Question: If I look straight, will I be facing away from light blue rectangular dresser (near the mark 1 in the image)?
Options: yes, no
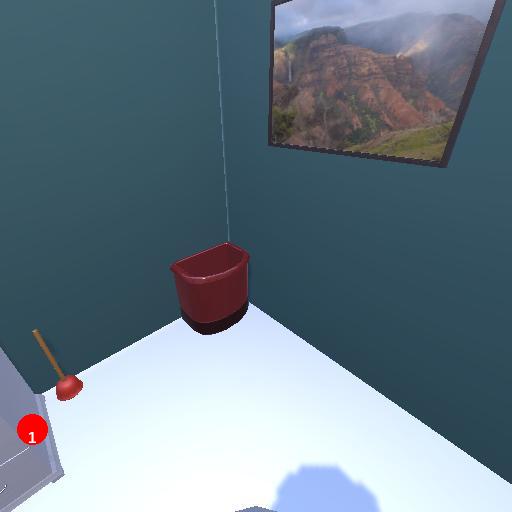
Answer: yes